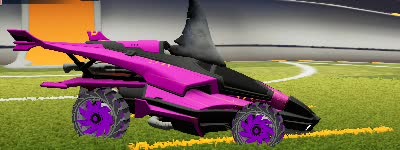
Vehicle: aftershock